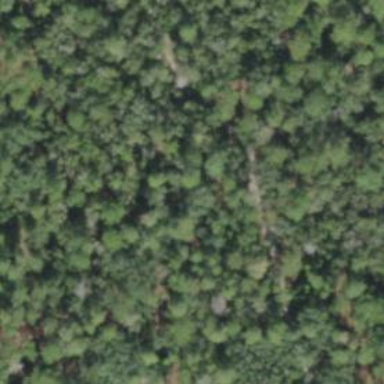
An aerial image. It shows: Forest serving as utility area.